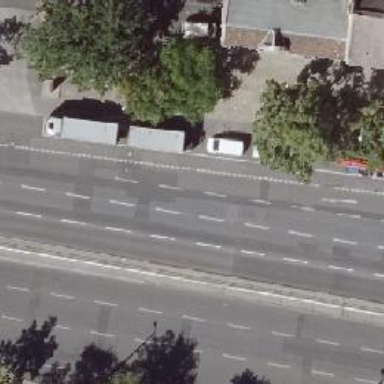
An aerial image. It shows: Primary highway with asphalt surface. There is lane for parking on the right side.